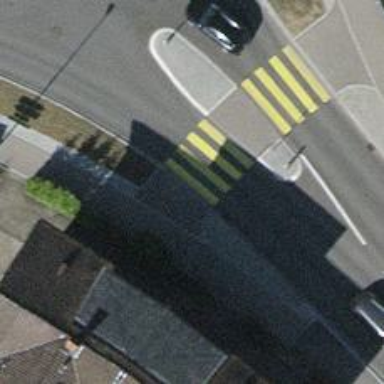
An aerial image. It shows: Kerb serving as barrier.